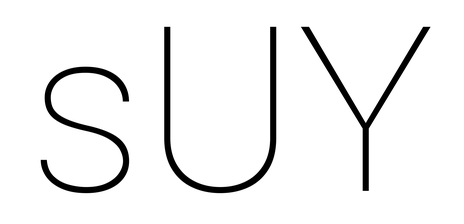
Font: Roboto_Thin